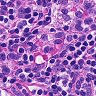
Metastatic tissue present: no